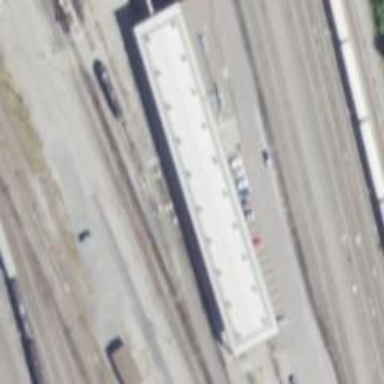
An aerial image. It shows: Railway siding with rails.